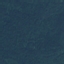
Land use / land cover class: Forest